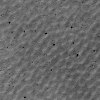
Atmospheric dust classification: not_dusty